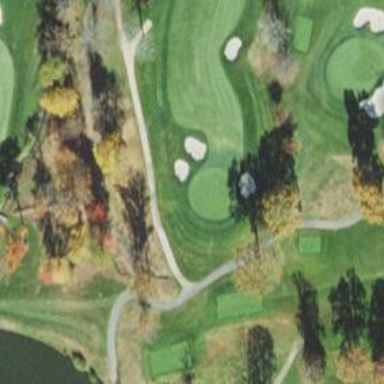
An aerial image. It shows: View of golf hole.